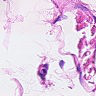
Metastatic tissue present: no